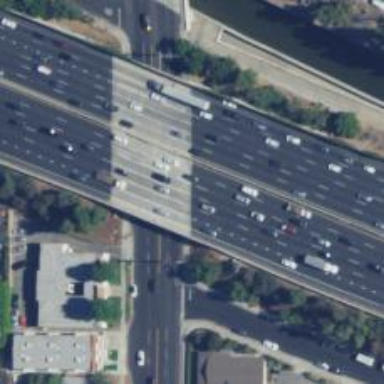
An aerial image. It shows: Motorway bridge.